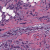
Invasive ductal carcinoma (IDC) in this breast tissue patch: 1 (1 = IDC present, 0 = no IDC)